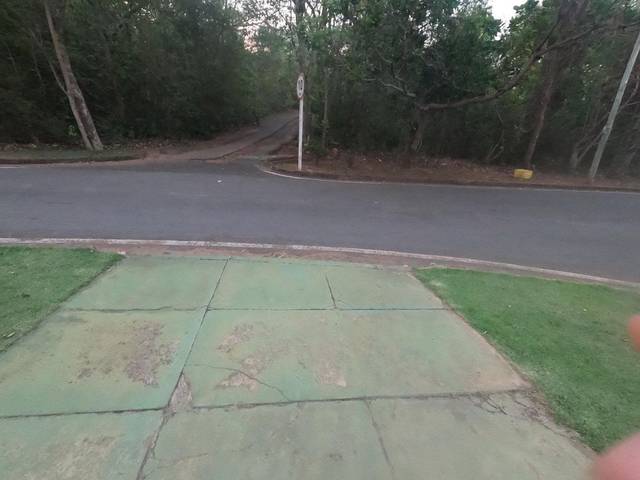
Region: Brazil
Coordinates: -15.581, -56.107